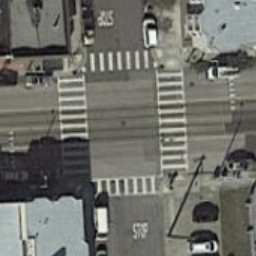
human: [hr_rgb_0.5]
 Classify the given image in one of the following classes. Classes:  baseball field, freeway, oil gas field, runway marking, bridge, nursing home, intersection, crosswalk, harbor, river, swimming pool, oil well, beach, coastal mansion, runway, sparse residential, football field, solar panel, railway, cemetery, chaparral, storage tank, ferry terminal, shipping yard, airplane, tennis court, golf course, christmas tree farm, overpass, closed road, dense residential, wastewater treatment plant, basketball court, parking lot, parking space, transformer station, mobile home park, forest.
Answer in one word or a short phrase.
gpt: crosswalk